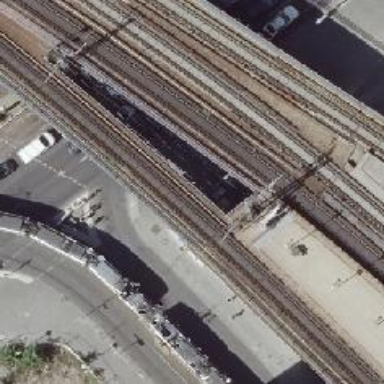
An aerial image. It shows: Railway bridge with electrified contact lines. The railway has ballastless track.